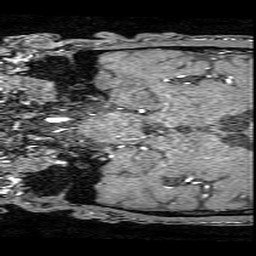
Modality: angio
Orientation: coronal
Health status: ill
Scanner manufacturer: philips
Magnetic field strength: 3 T
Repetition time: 0.01852 s
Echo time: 0.003433 s